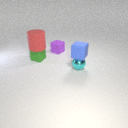
small green rubber cube to the left of small cyan metal sphere